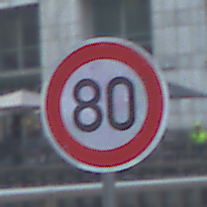
Verkehrszeichen: Geschwindigkeit80
Umgebung: Outdoor, Urban
Tageszeit: MorningAfternoon
Wetter: PartlyCloudy
Licht: Natural
Jahreszeit: NotSpecified
Kontrast: LowContrast